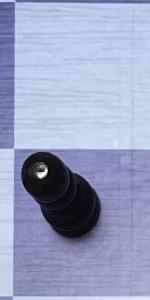
Label: Pawn_Black